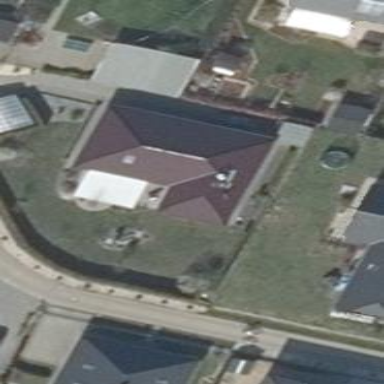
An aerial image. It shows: Detached building with hipped roof made of roof tiles. The building has white exterior and brown roof.